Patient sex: M
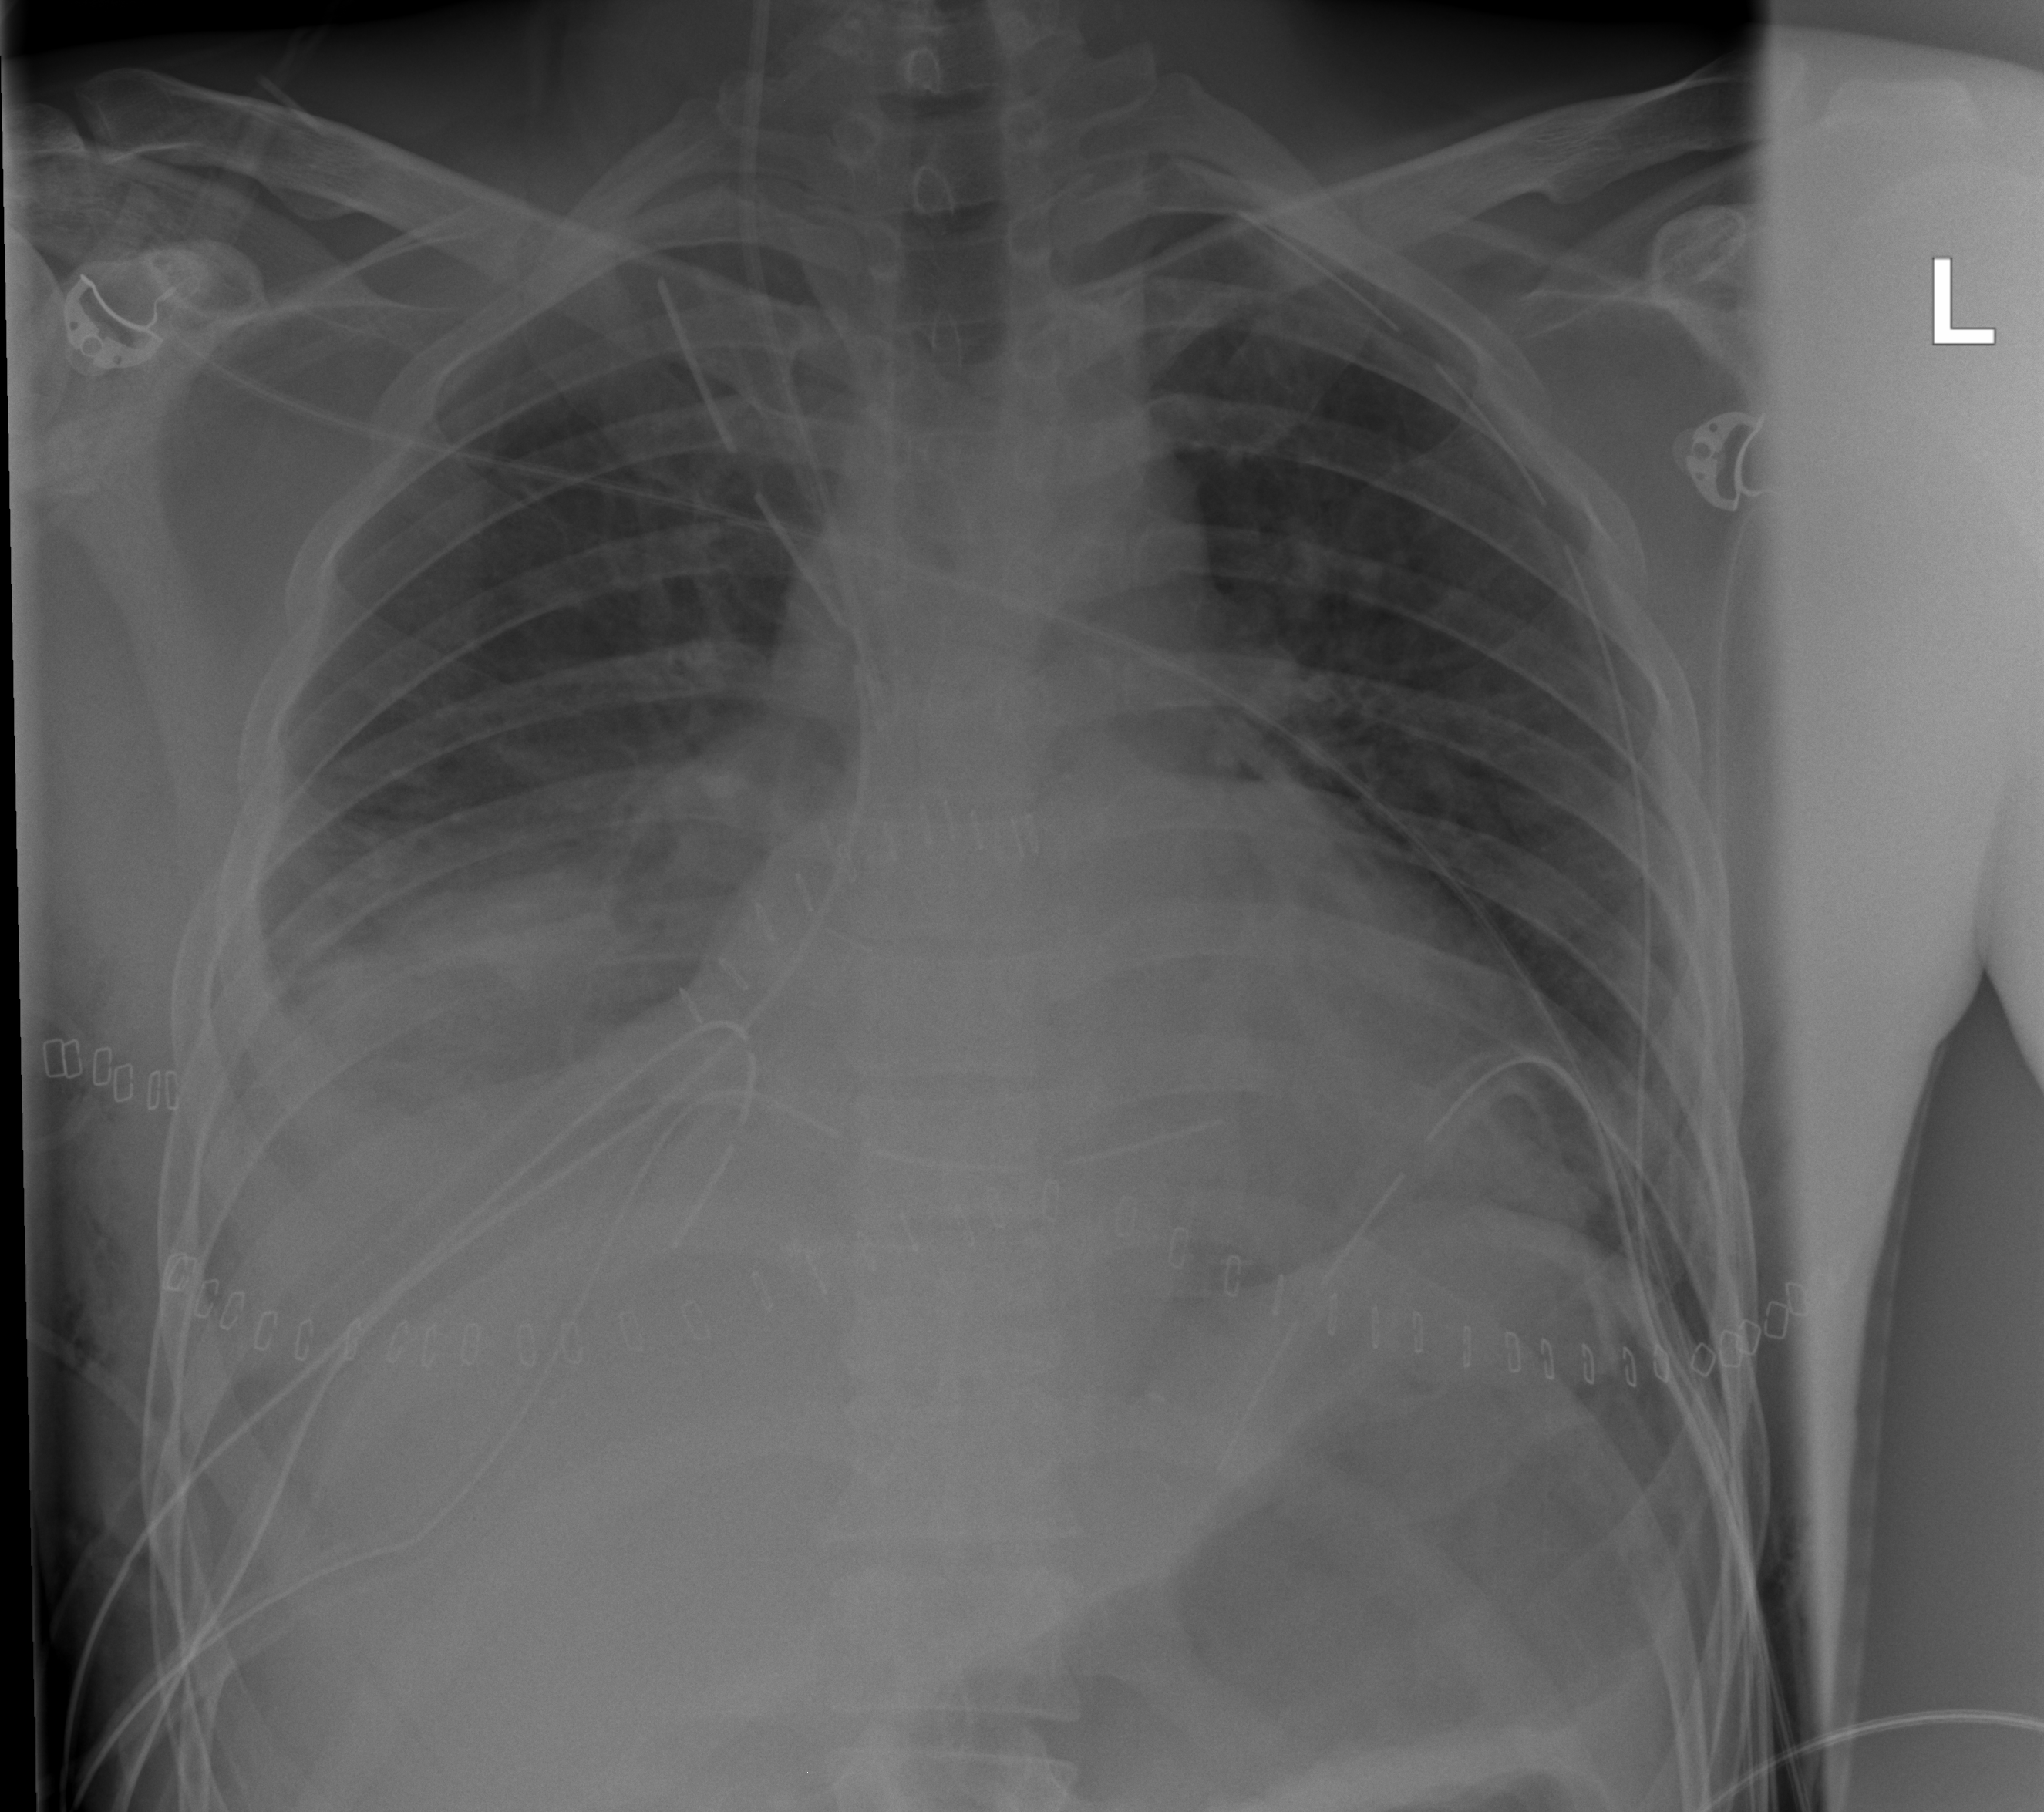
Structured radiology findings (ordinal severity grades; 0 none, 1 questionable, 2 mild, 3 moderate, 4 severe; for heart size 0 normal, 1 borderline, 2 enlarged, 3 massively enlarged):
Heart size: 2
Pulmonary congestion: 1
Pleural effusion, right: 3
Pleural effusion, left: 2
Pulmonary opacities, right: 2
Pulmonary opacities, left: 1
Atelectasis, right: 3
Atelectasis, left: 2